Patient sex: M
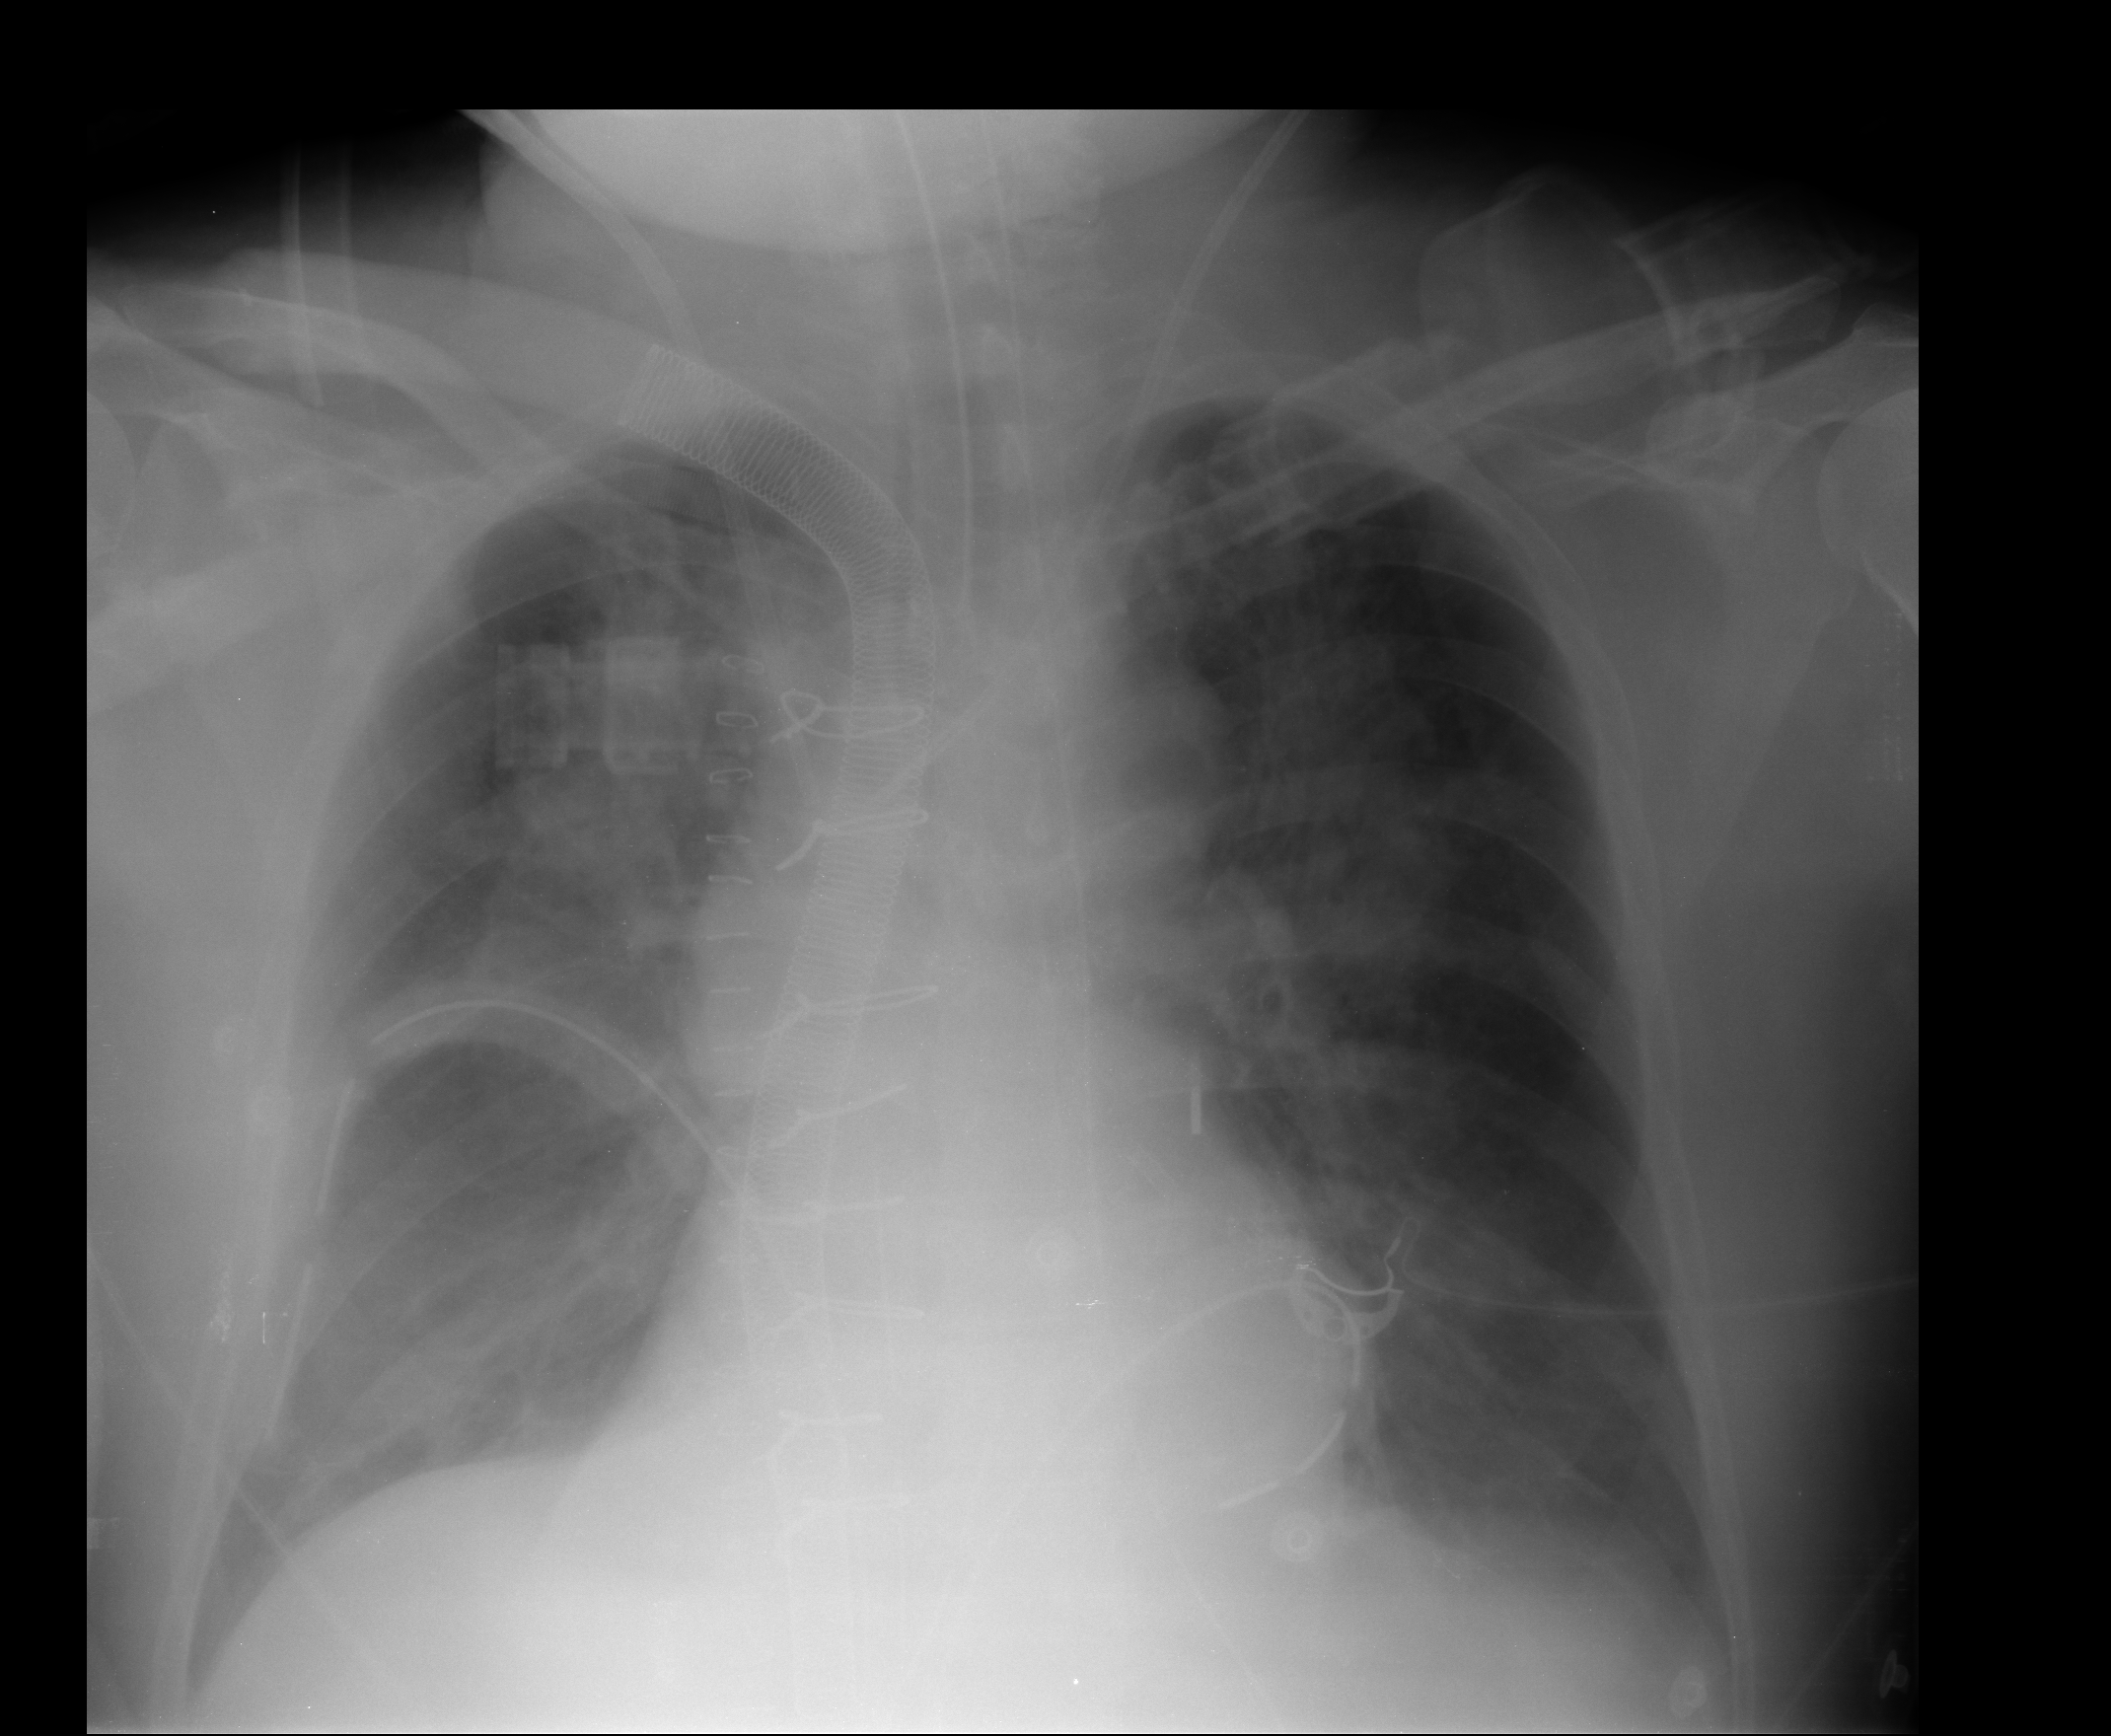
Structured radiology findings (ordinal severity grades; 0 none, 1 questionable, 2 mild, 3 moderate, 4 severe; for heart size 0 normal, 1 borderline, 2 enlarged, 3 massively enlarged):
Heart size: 0
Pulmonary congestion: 3
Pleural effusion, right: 1
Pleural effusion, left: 0
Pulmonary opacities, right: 3
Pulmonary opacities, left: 3
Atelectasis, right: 2
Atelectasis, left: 2